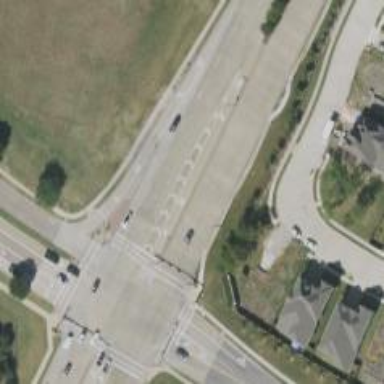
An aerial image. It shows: Secondary road with separate sidewalks.